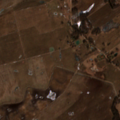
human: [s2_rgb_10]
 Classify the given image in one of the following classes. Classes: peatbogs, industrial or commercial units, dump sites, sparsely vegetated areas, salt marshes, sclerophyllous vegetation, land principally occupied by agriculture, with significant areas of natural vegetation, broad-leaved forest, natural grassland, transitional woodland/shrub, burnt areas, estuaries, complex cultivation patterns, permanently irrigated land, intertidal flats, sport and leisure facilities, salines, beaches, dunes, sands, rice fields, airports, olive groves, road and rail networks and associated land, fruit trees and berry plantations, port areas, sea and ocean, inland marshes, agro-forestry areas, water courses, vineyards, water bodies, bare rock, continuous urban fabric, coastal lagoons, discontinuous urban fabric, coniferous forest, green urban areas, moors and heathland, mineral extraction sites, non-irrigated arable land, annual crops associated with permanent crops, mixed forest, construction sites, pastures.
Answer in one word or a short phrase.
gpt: non-irrigated arable land, land principally occupied by agriculture, with significant areas of natural vegetation, broad-leaved forest